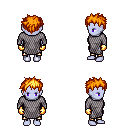
a pixel art fantasy rpg character, female body template, dark elf, purple skin, chain mail, gold greaves, light blonde bedhead hairstyle, gold gloves, four views (front, back, left, right), 2x2 character sprite sheet, small pixel art, hard edges, no anti-aliasing